Question: Am I missing something, the module below is published/enabled yet it still does not show on the page.

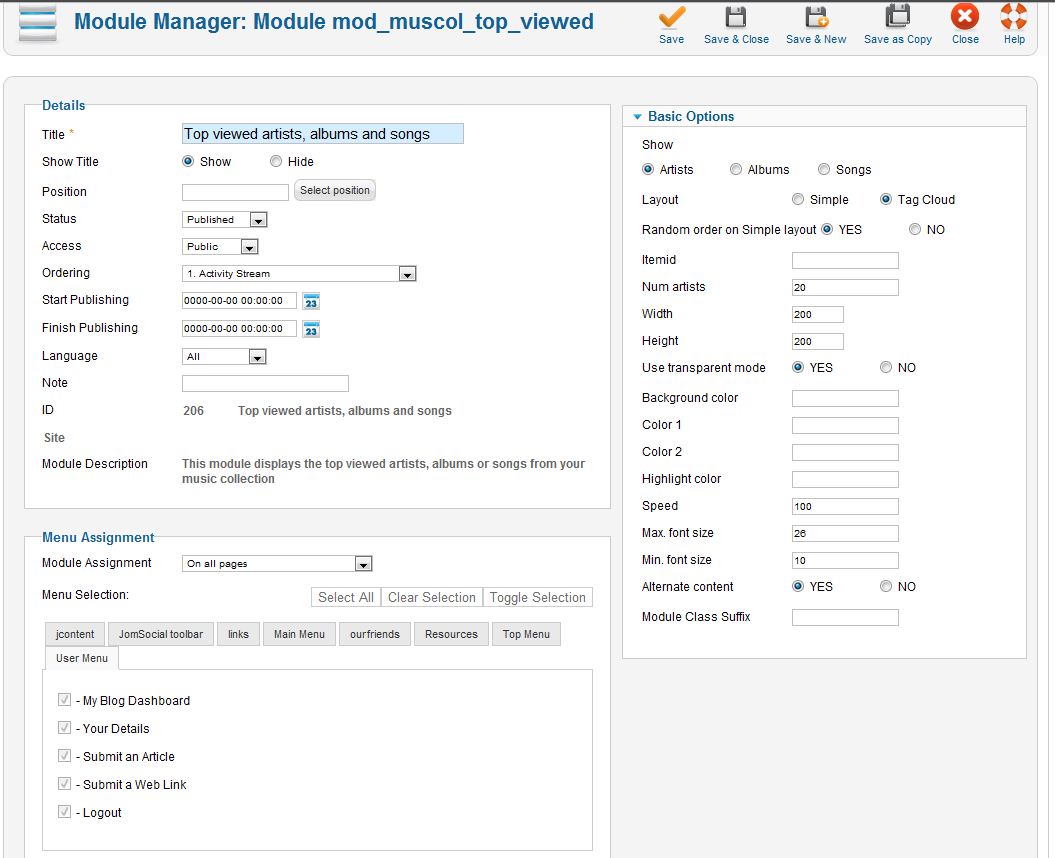
Answer: Did you select any available position from a template ?
Even if it's easy, this tutorial could be helpful for other people who find this question:
<URL>